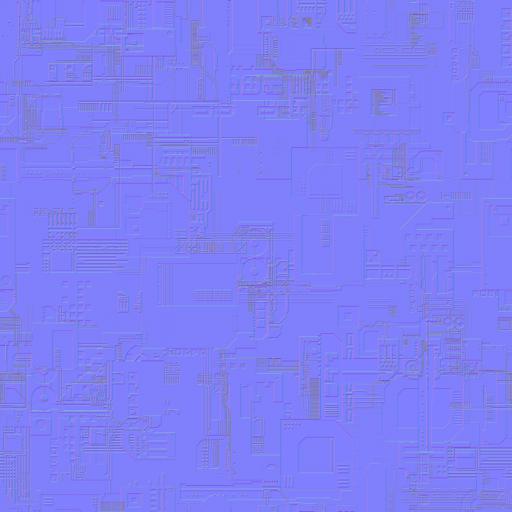
chip computer fi motherboard sci